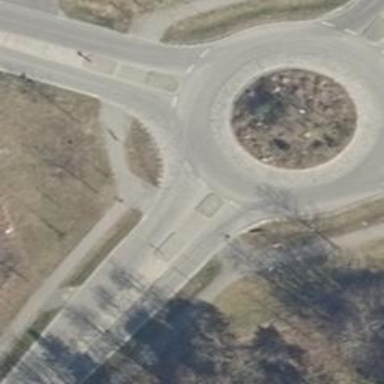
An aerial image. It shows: Uncontrolled crossing on footway with pedestrian island.